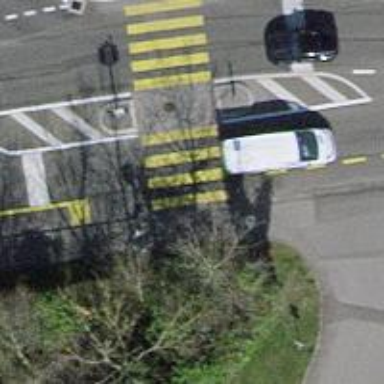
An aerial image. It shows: Kerb barrier.